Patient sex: M
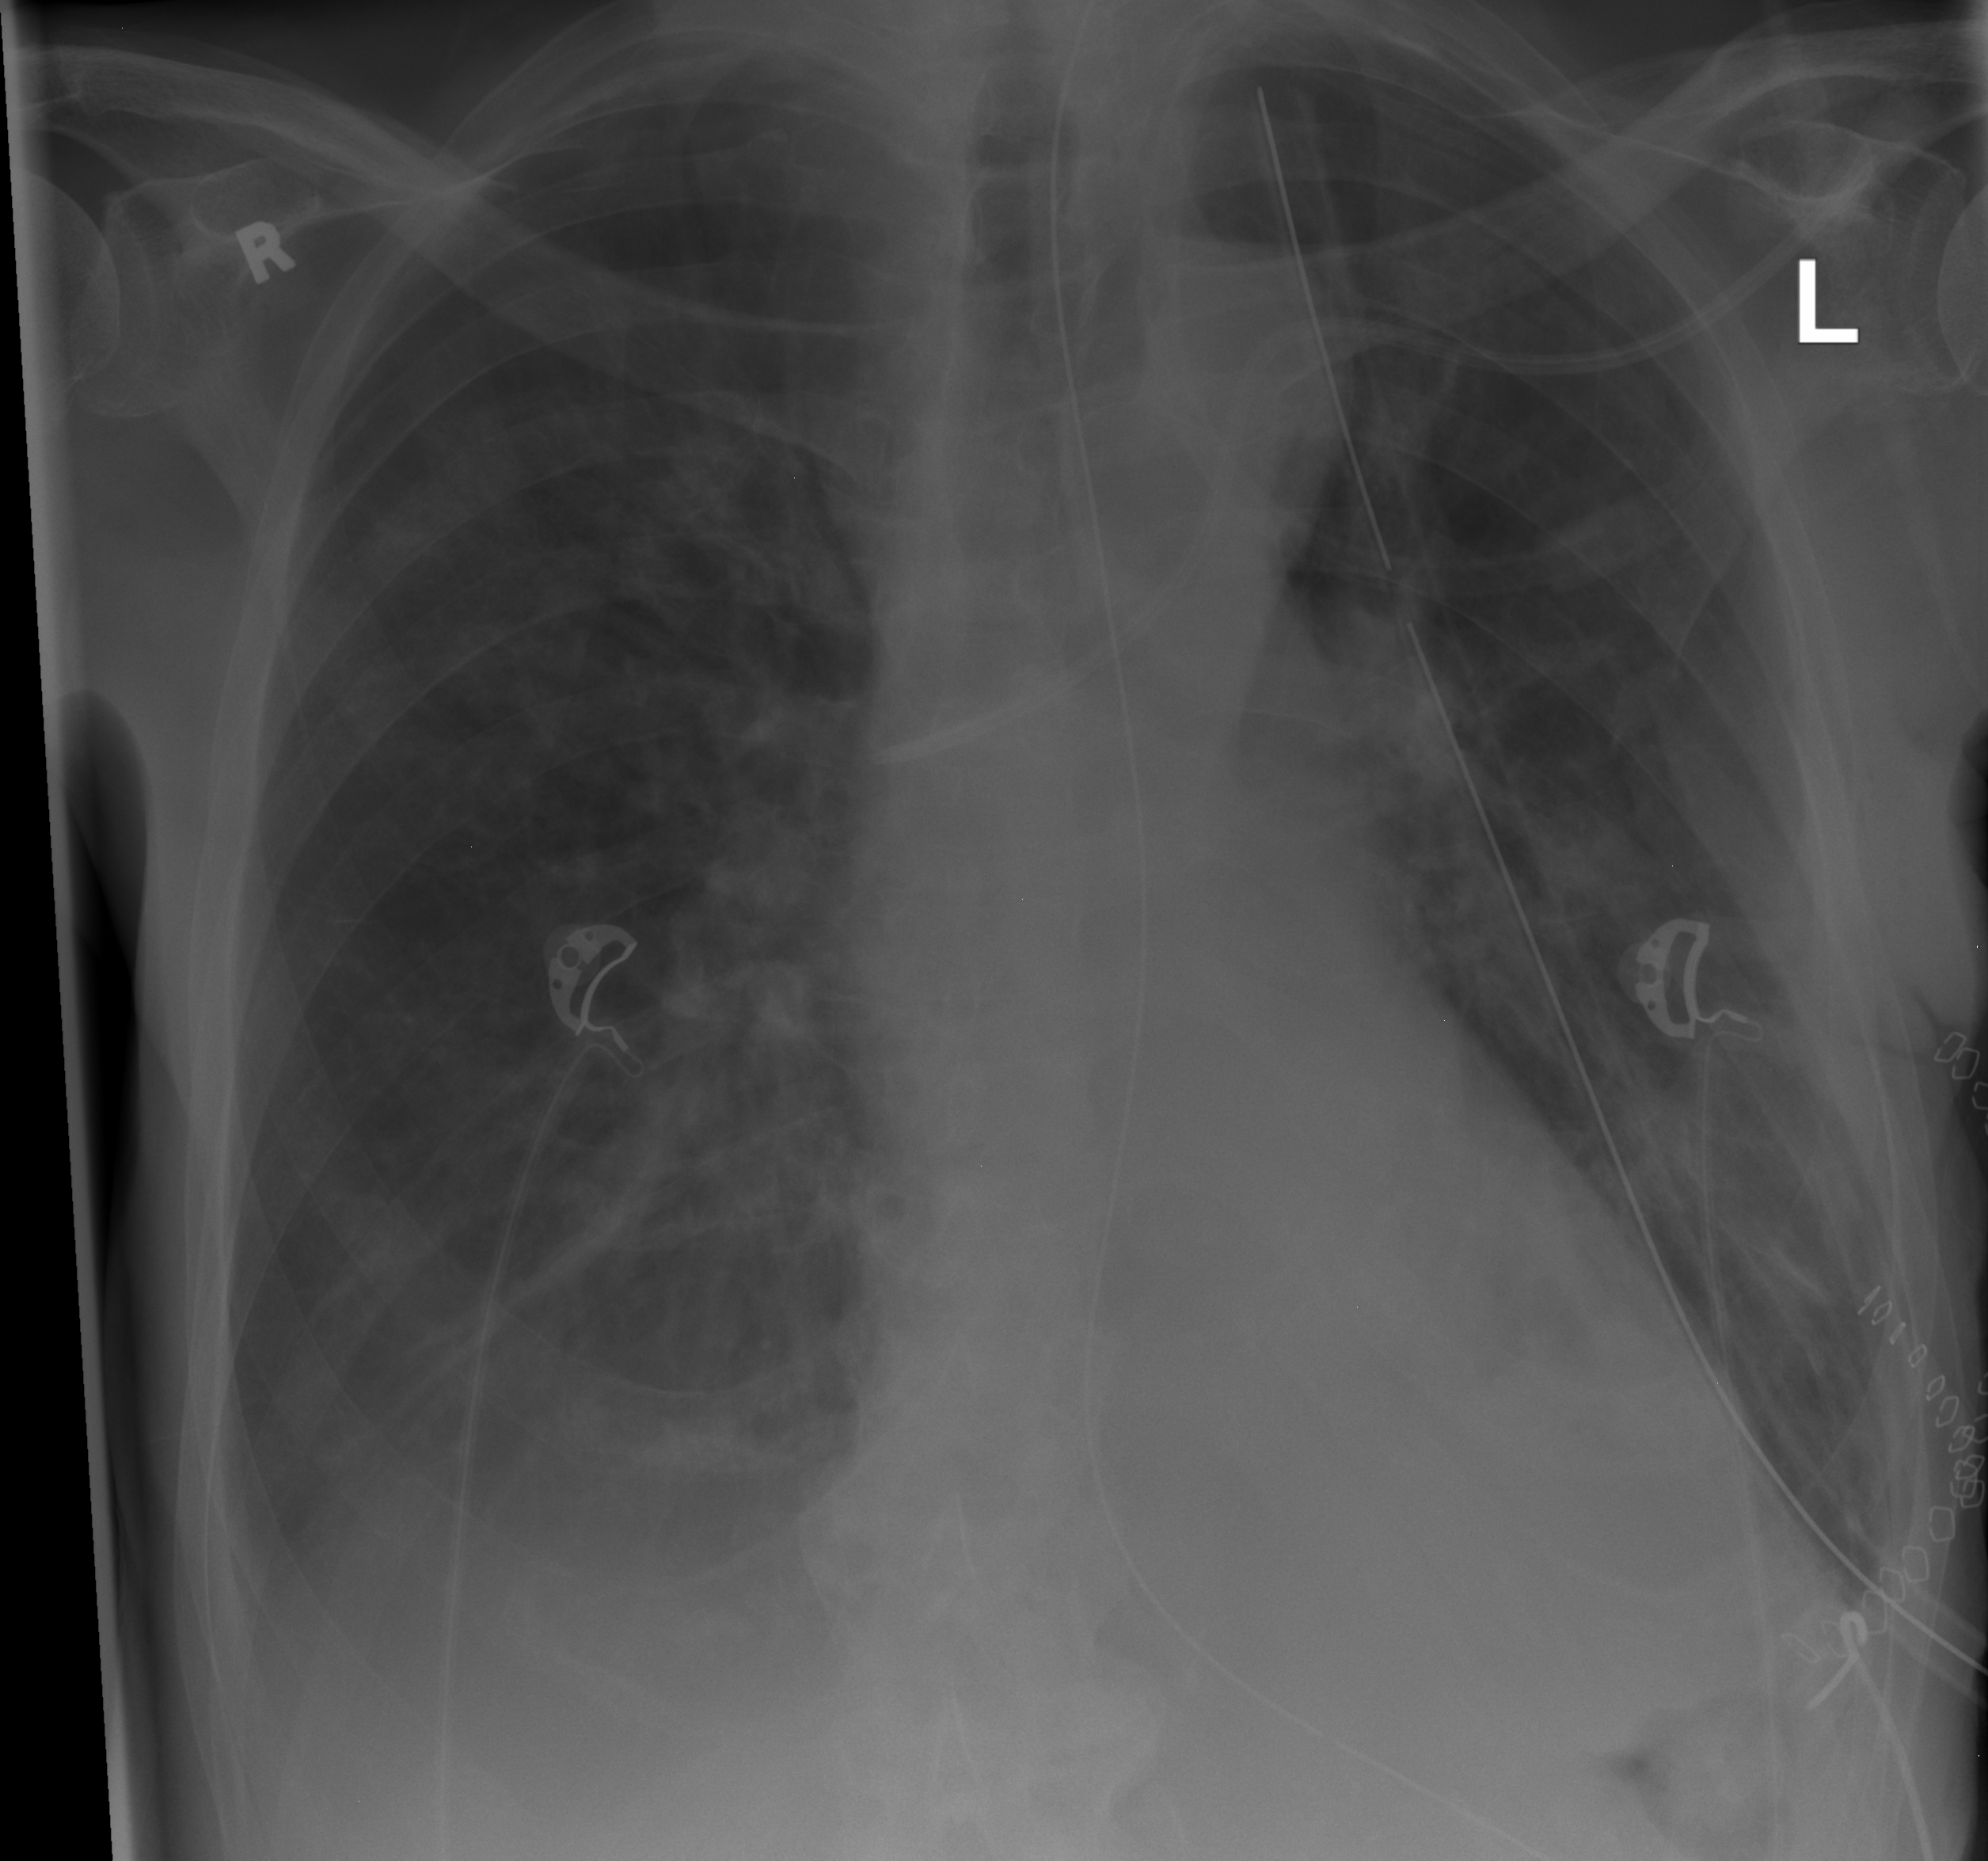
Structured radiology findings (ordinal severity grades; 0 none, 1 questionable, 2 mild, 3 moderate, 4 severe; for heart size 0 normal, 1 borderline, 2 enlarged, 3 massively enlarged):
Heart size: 0
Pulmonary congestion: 0
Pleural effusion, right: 2
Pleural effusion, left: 0
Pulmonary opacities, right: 2
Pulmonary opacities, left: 2
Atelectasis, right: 2
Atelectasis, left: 2